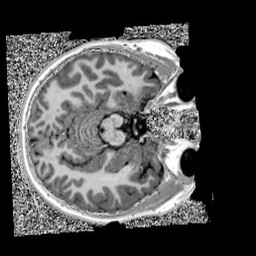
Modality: UNIT1
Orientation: axial
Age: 13
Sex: female
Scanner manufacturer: siemens
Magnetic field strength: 3 T
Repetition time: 4 s
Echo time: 0.00303 s